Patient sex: M
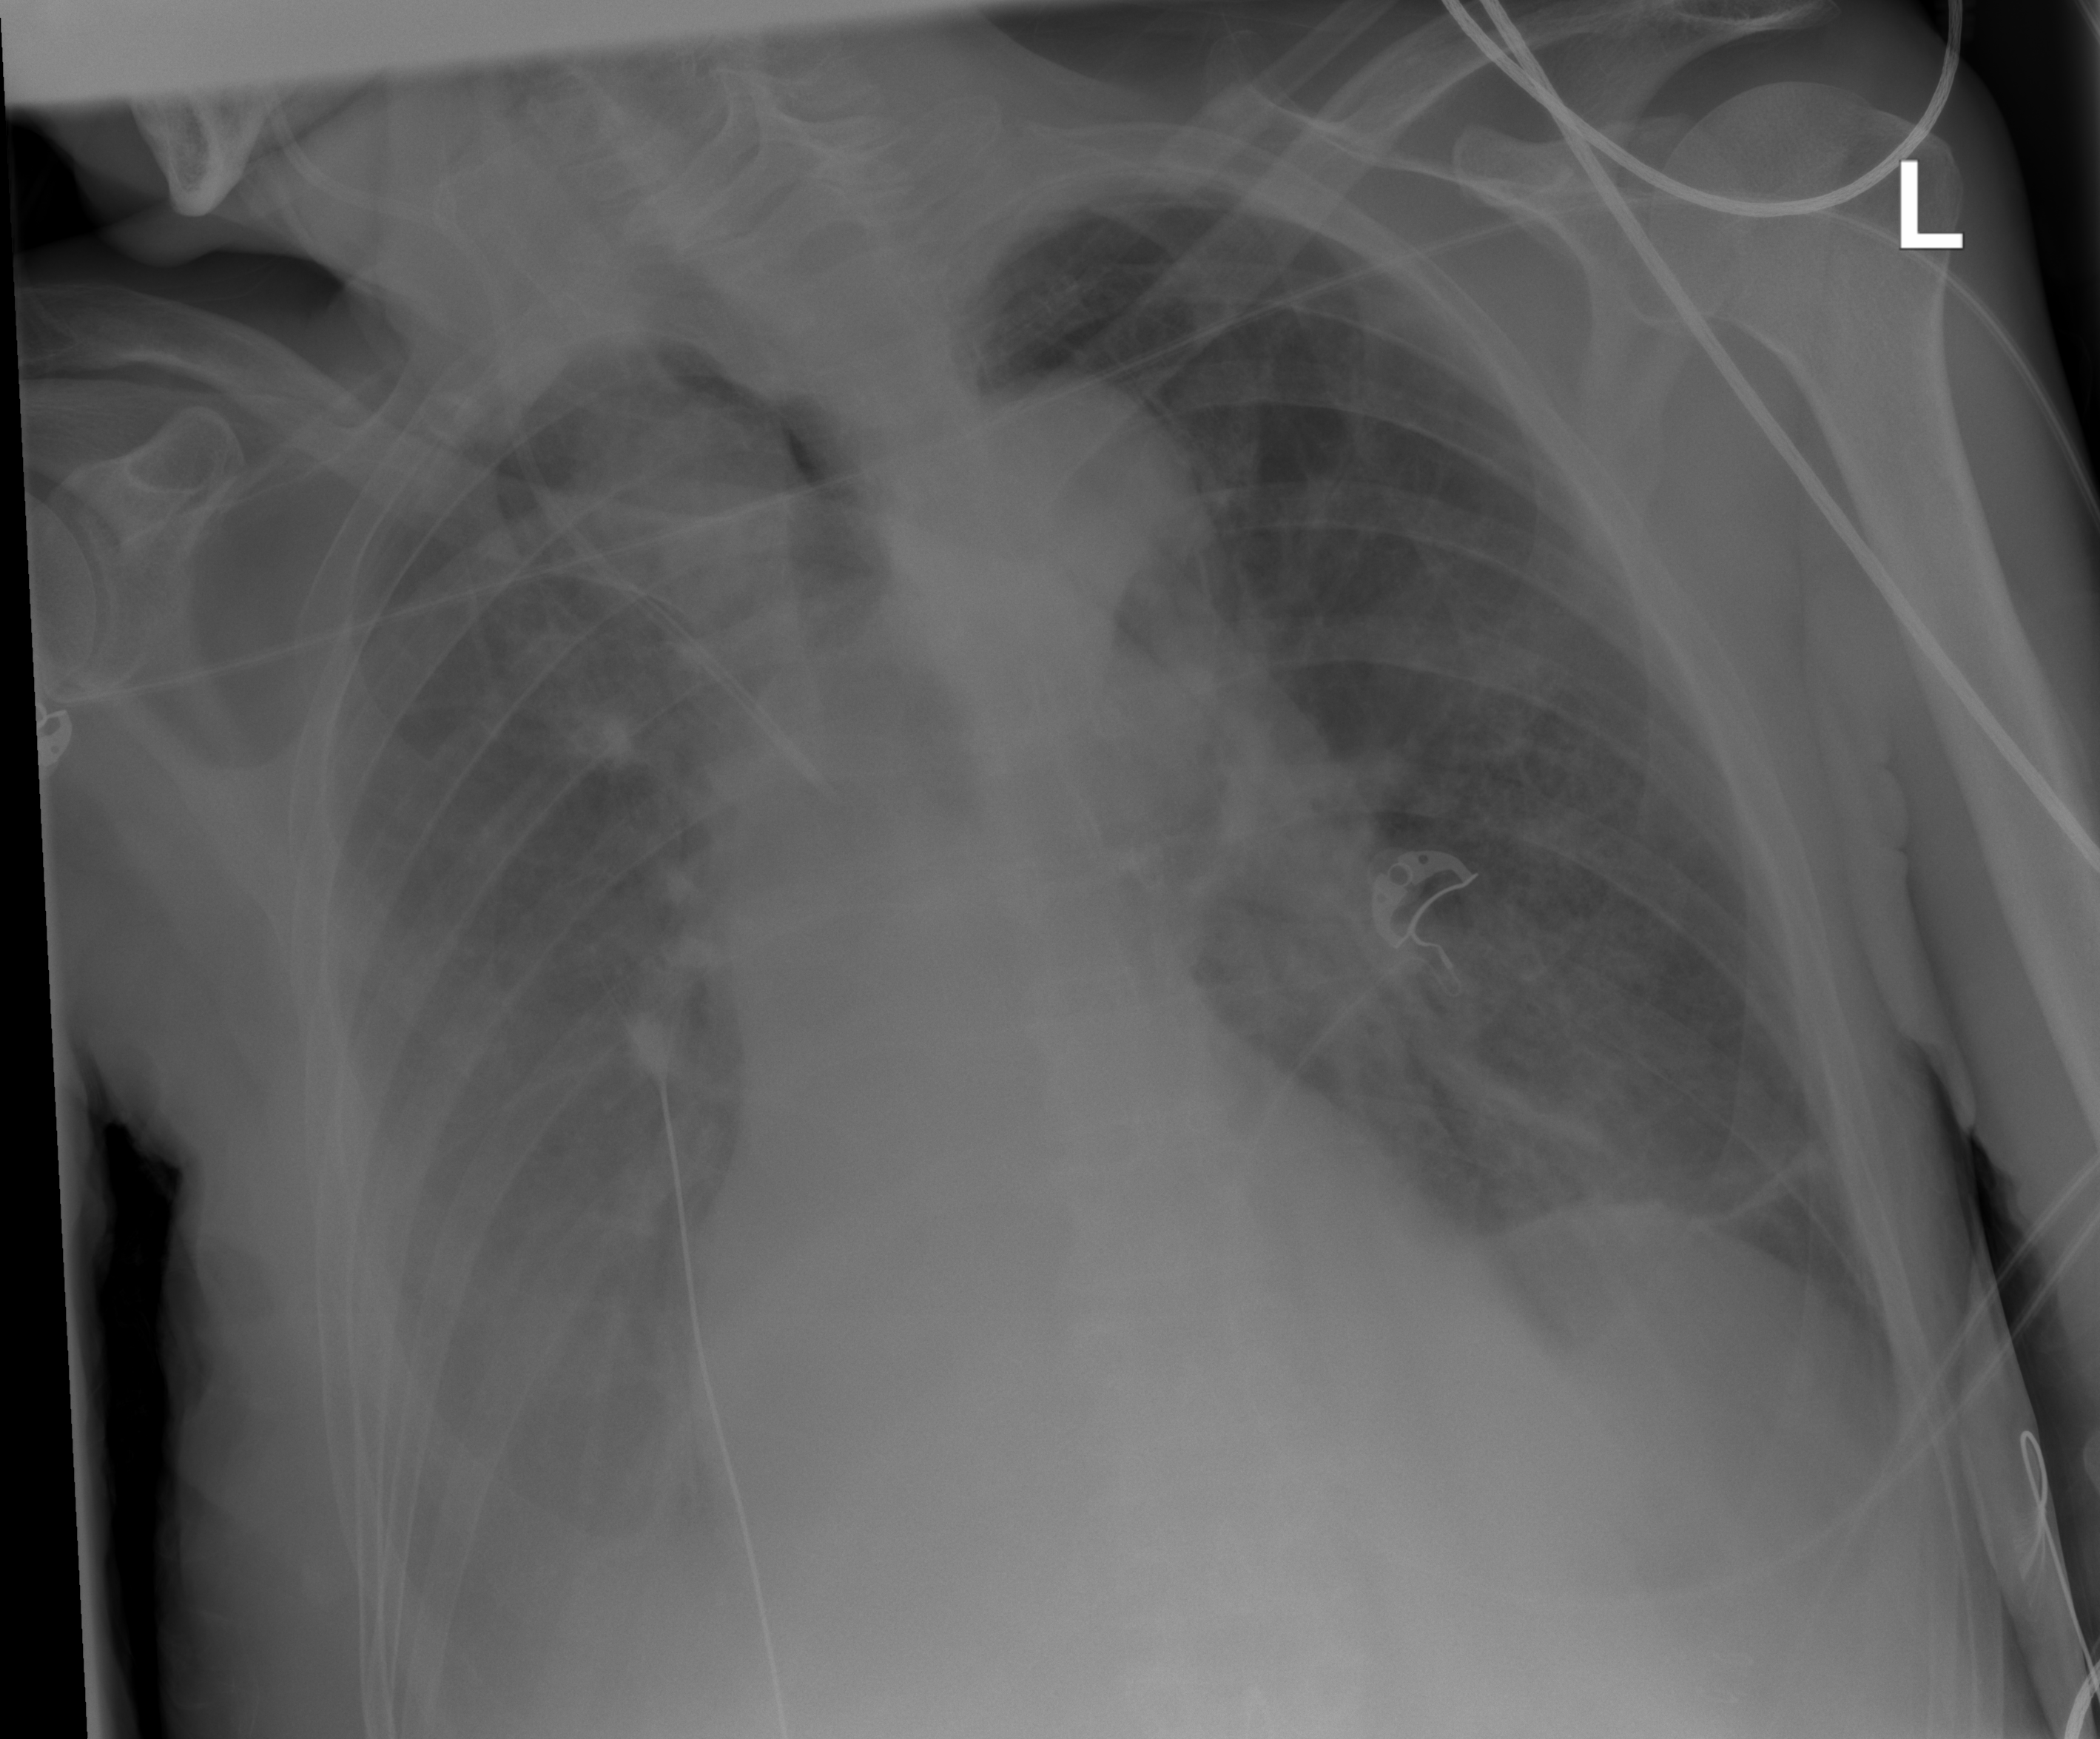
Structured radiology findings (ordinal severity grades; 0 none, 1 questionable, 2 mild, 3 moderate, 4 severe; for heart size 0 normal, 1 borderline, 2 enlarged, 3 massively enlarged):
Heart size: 2
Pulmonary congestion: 2
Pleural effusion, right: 2
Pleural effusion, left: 2
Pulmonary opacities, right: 0
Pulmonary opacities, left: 0
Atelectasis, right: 2
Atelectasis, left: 2